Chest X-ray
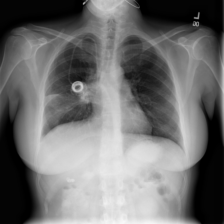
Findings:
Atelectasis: positive
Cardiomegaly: negative
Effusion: negative
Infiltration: positive
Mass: positive
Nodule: negative
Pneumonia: negative
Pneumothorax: negative
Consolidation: negative
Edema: negative
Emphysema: negative
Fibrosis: positive
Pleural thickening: negative
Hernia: negative